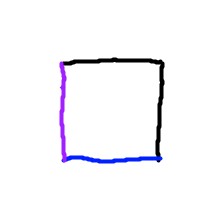
Shape: square